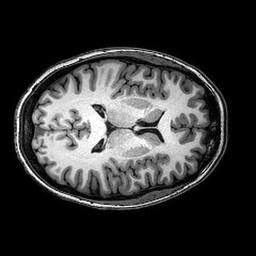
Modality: T1w
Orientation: axial
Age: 23
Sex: female
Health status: healthy
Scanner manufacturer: philips
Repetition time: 0.008133 s
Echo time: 0.00374 s